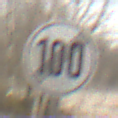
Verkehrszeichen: EndeGeschwindigkeit100
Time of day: MorningAfternoon
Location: Outdoor (Nature)
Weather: PartlyCloudy
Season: Winter
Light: Natural